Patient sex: F
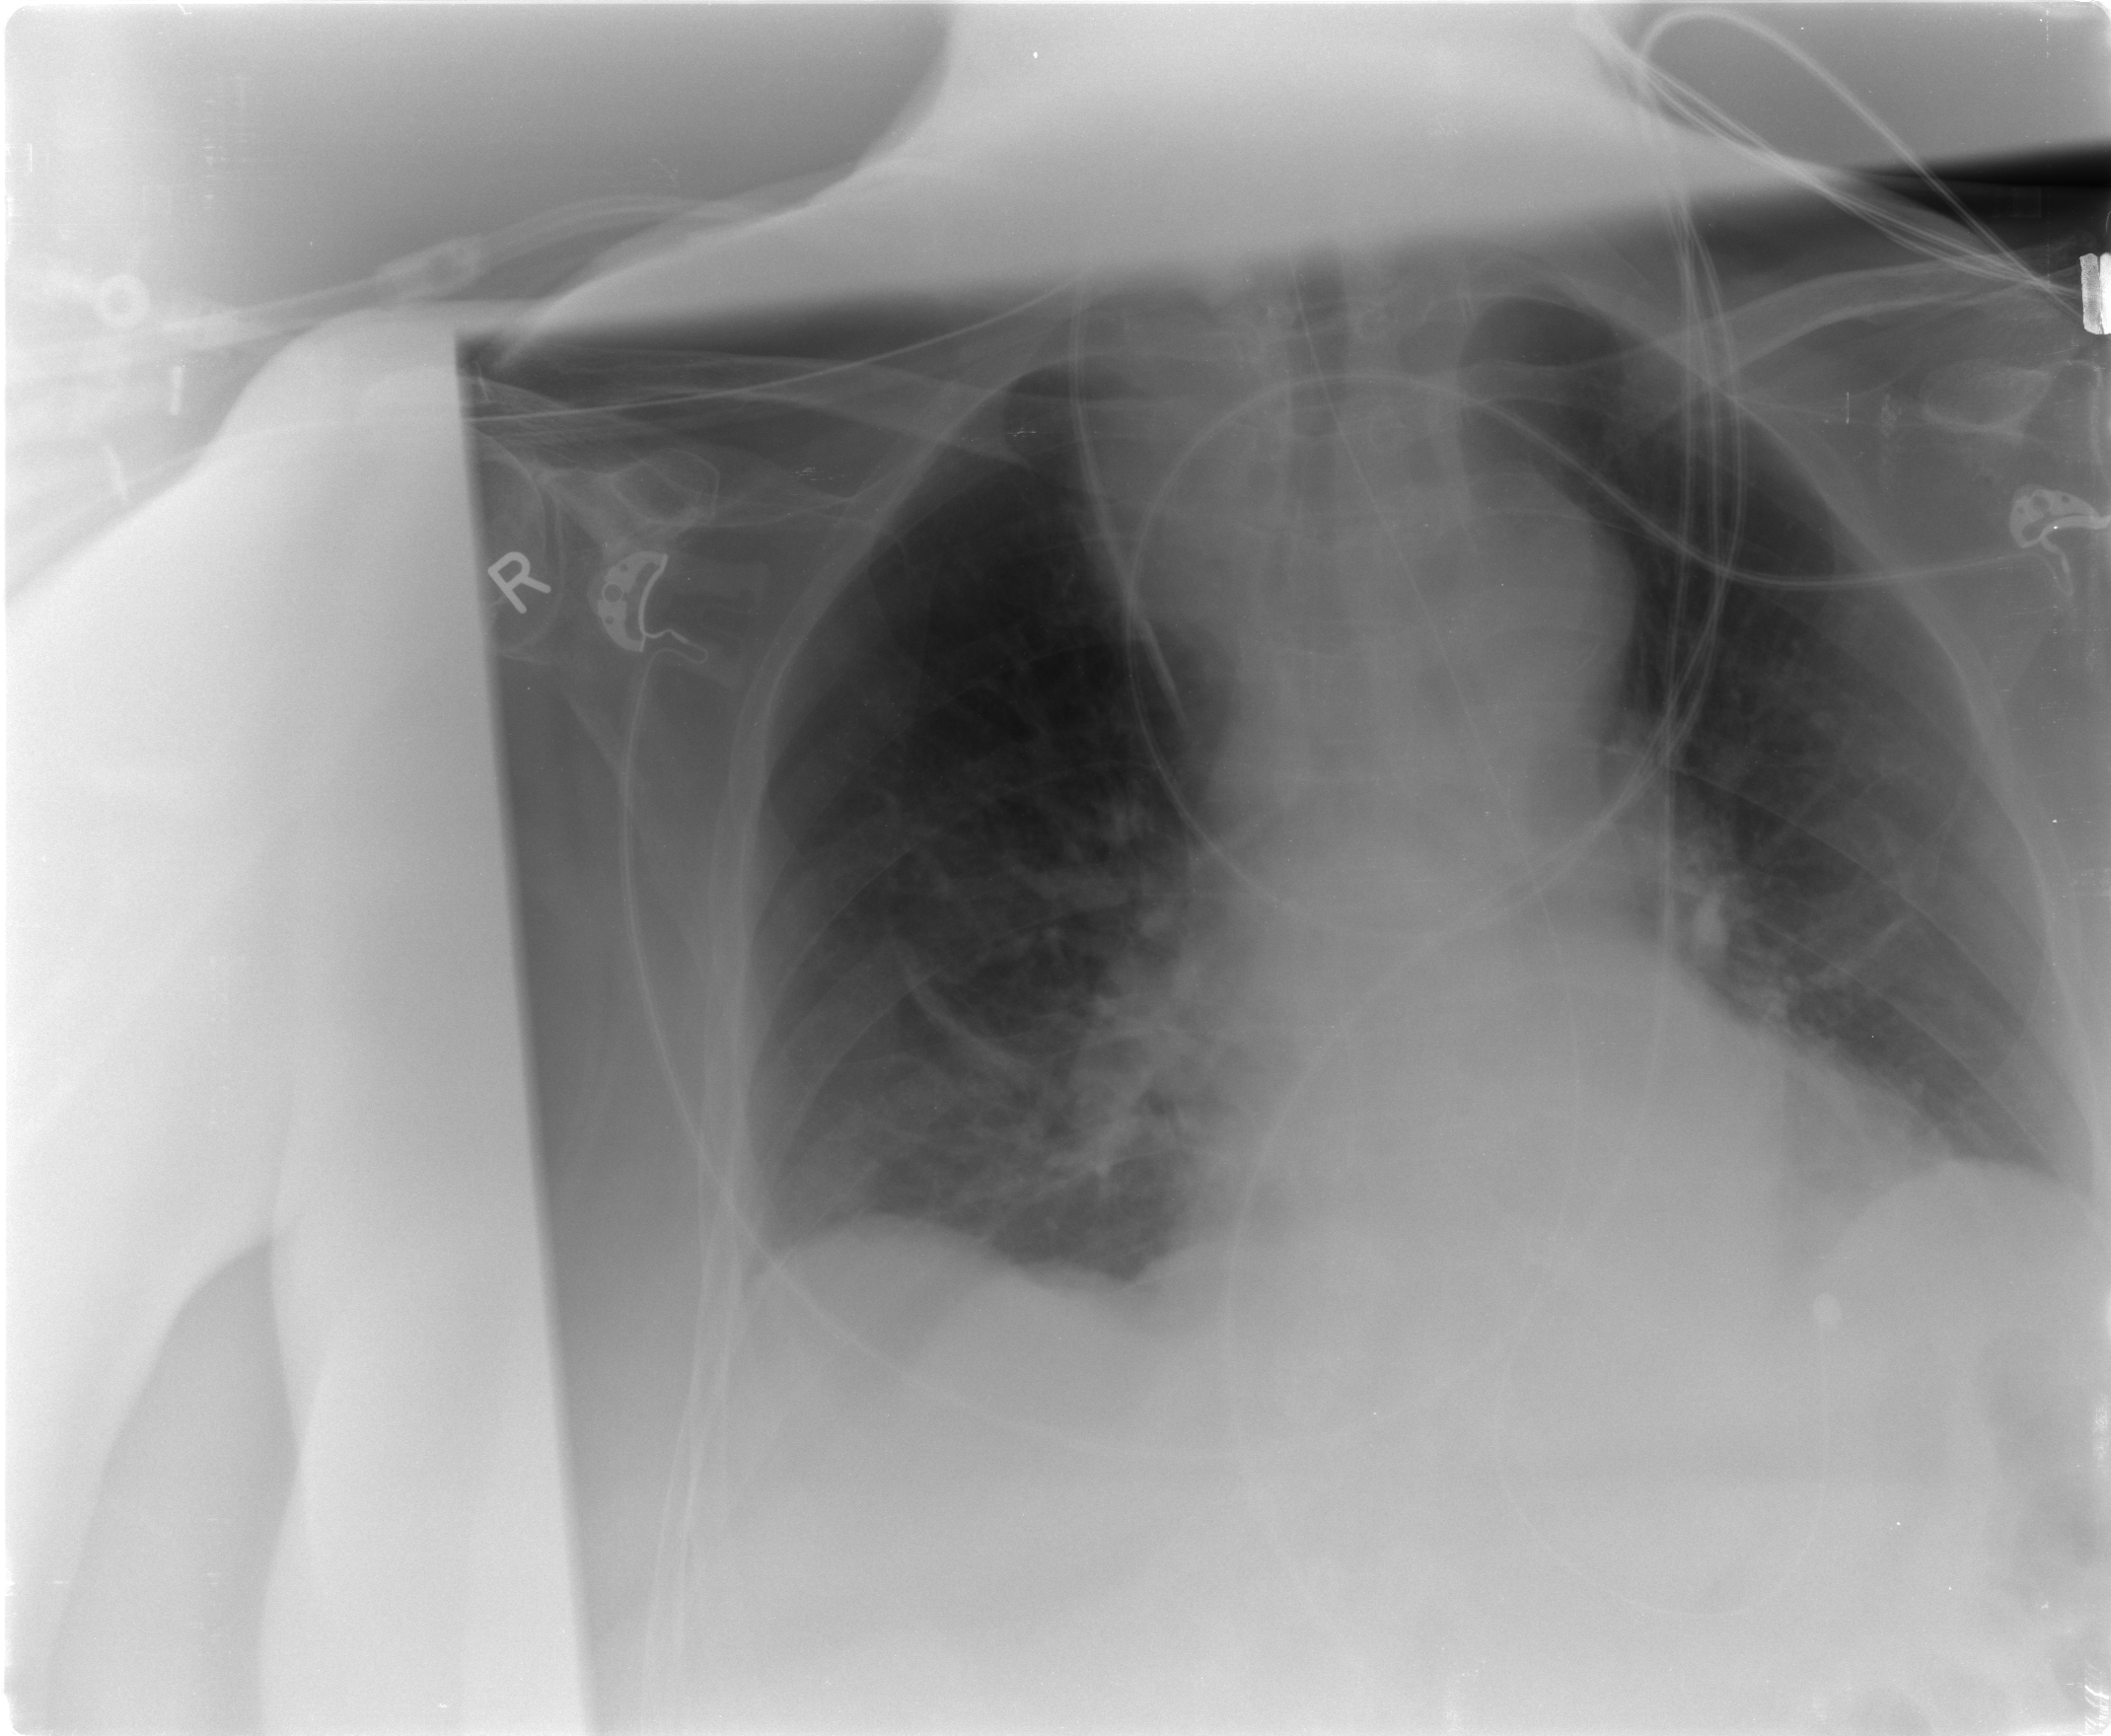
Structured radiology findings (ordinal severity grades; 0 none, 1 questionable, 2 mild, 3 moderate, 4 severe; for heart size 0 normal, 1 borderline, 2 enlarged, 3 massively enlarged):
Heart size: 1
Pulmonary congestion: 2
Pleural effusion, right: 0
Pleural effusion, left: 0
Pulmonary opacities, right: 0
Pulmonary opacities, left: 0
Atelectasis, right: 2
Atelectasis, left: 0